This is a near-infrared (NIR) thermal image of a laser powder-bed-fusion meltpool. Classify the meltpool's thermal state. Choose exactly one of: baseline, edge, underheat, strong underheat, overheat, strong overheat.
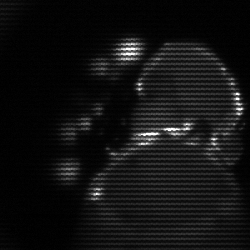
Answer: edge